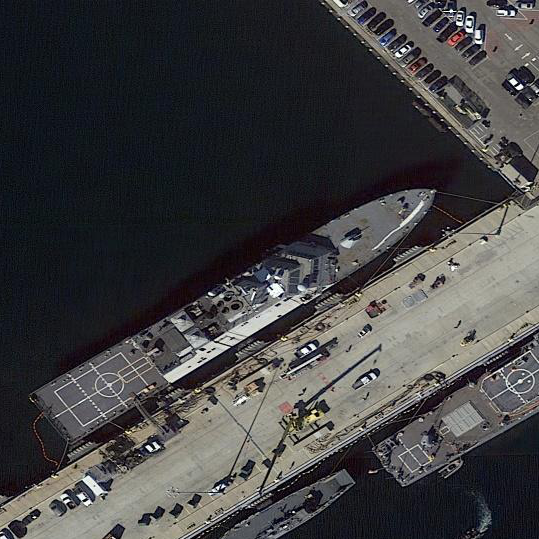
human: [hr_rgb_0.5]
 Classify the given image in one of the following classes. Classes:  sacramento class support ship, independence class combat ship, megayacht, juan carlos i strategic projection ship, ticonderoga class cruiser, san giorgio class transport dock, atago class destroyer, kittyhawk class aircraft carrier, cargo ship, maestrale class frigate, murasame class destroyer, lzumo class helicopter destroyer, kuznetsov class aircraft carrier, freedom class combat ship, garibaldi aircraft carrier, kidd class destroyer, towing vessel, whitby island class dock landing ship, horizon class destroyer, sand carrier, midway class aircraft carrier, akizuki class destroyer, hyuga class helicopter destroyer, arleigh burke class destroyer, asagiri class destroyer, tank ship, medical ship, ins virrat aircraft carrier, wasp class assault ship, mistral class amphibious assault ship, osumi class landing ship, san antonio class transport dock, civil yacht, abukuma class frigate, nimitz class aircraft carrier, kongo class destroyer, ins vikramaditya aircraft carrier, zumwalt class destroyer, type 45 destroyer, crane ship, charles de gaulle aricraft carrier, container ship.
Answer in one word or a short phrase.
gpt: Freedom class combat ship